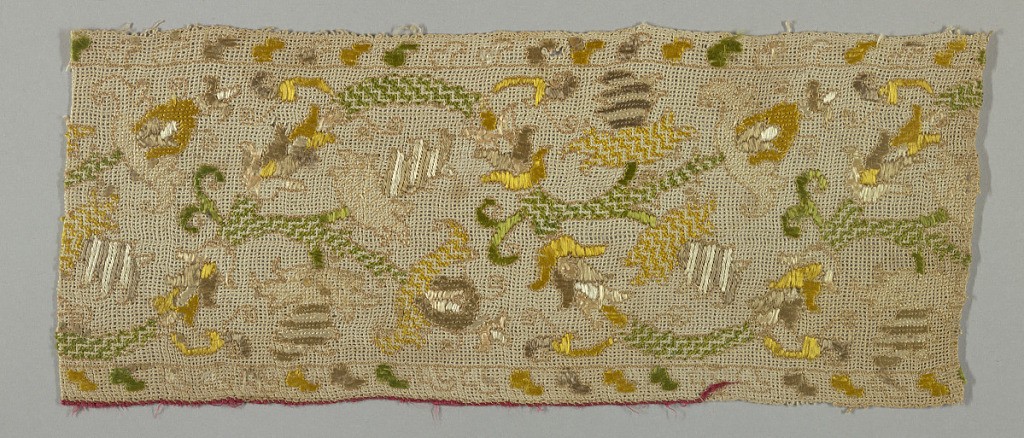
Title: Fragment
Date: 17th century
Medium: linen, silk Technique: needlework on gauze weave (buratto)
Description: Gauze weave embroidered in yellow, green and brown silks in a variety of stitches. Pattern is scrolling forms with leaves and flowers.